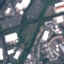
Land use / land cover: Industrial